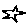
Label: star